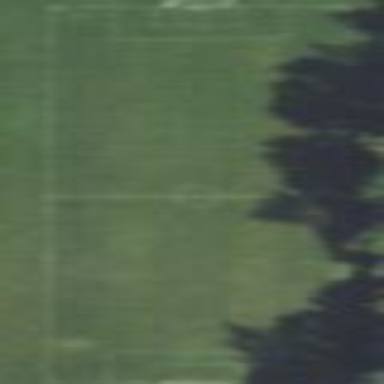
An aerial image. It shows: Soccer pitch for leisure land activities.